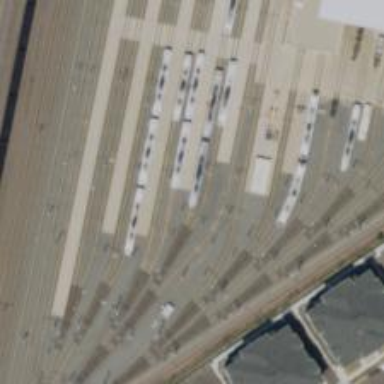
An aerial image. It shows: Light rail service yard with electrified contact lines.